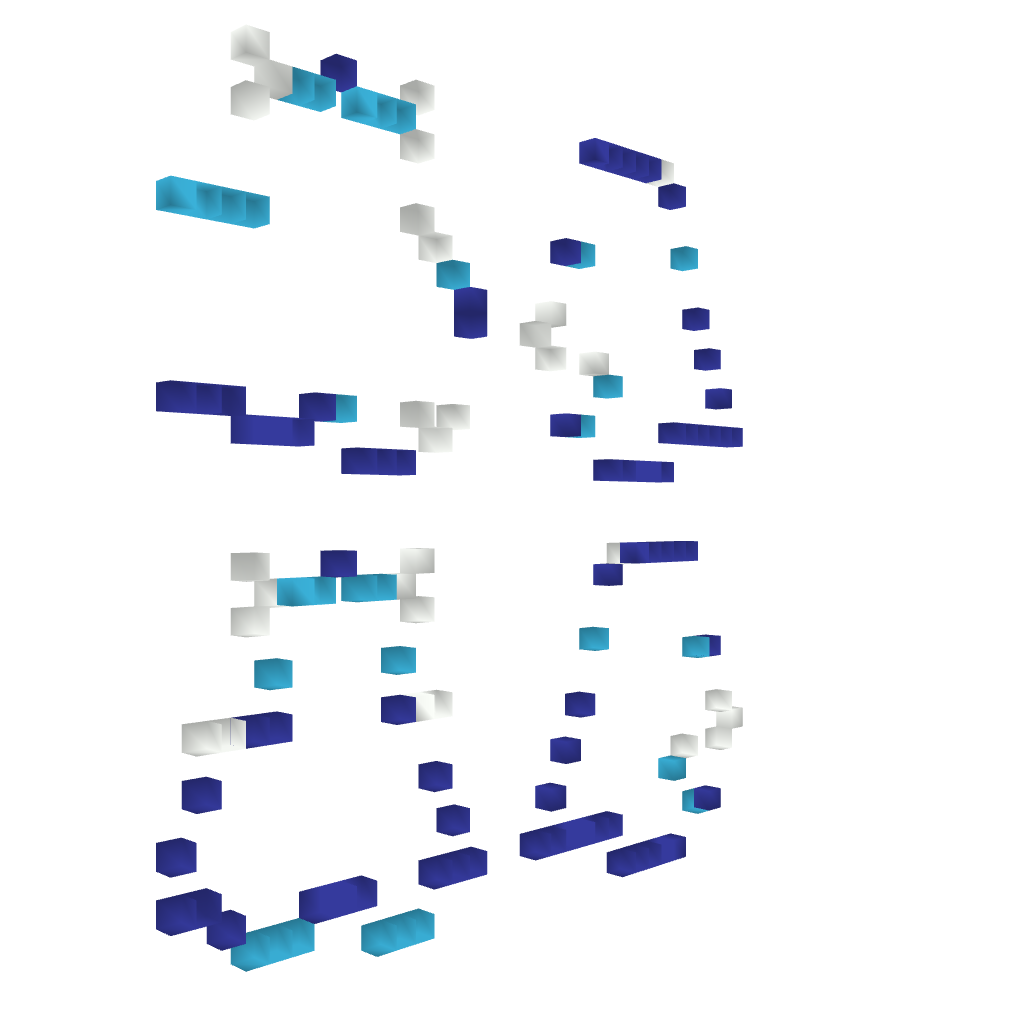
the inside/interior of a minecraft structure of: Zelda/NES-Blue Darknut